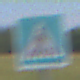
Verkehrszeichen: FussgaengerueberwegLinks
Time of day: Midday
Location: Outdoor (Nature)
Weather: Clear
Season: NotSpecified
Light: Natural